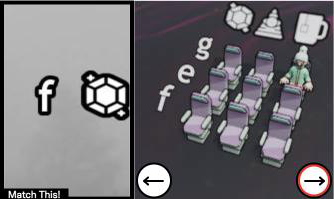
Task: seats
Answer: no